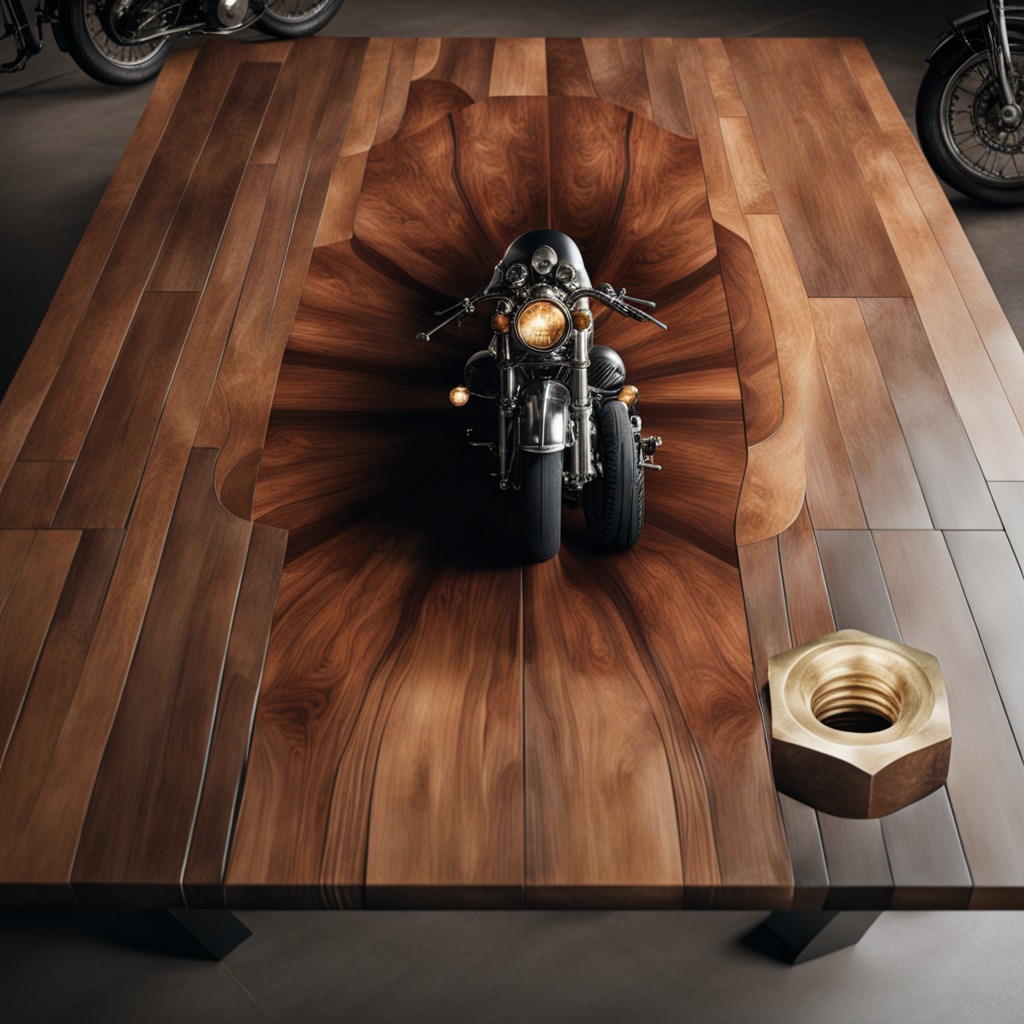
A metal nut is lying on the wooden table in the vintage motorcycle garage.